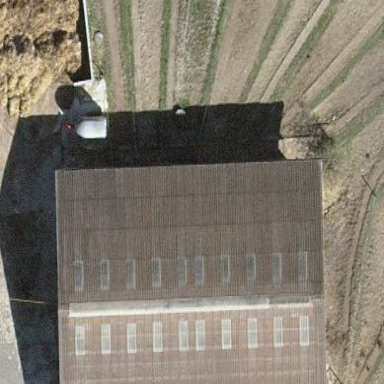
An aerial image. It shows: Stable building.